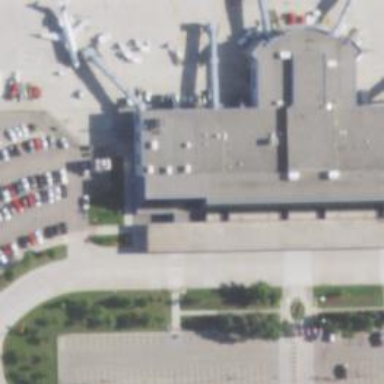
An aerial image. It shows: Car rental facility.